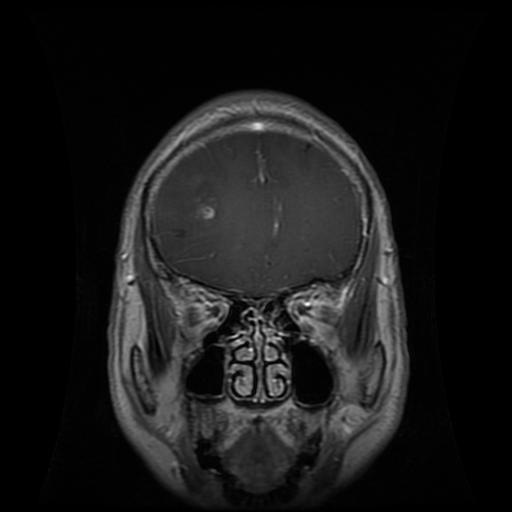
Label: glioma